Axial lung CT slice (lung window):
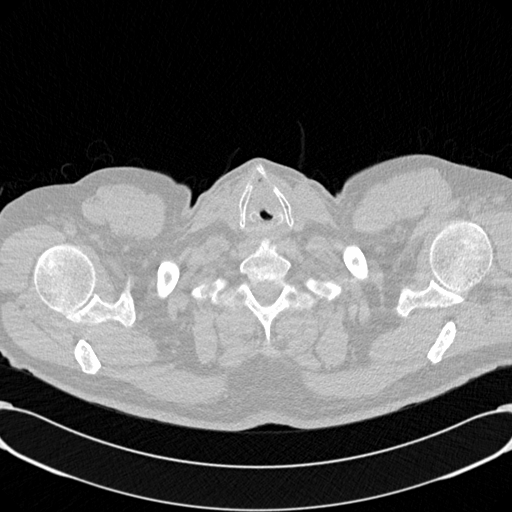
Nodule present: no